Interaction volume radius: 5 \u00c5
Interaction volume height: 25 \u00c5
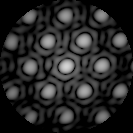
Disorder parameter: 0.1258